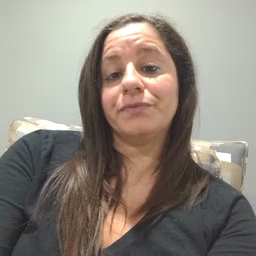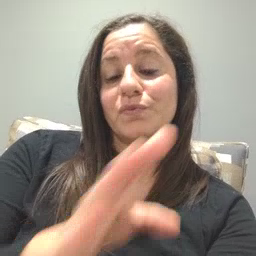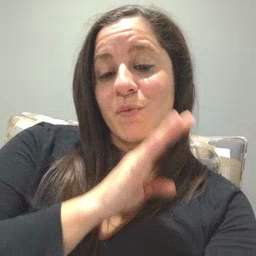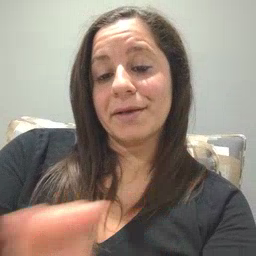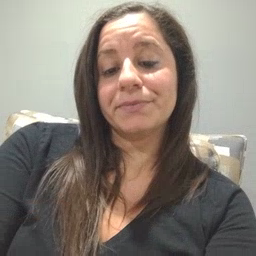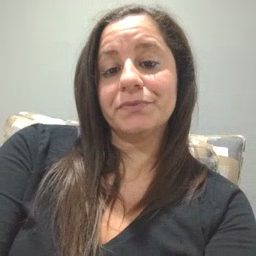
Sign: quiet